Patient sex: M
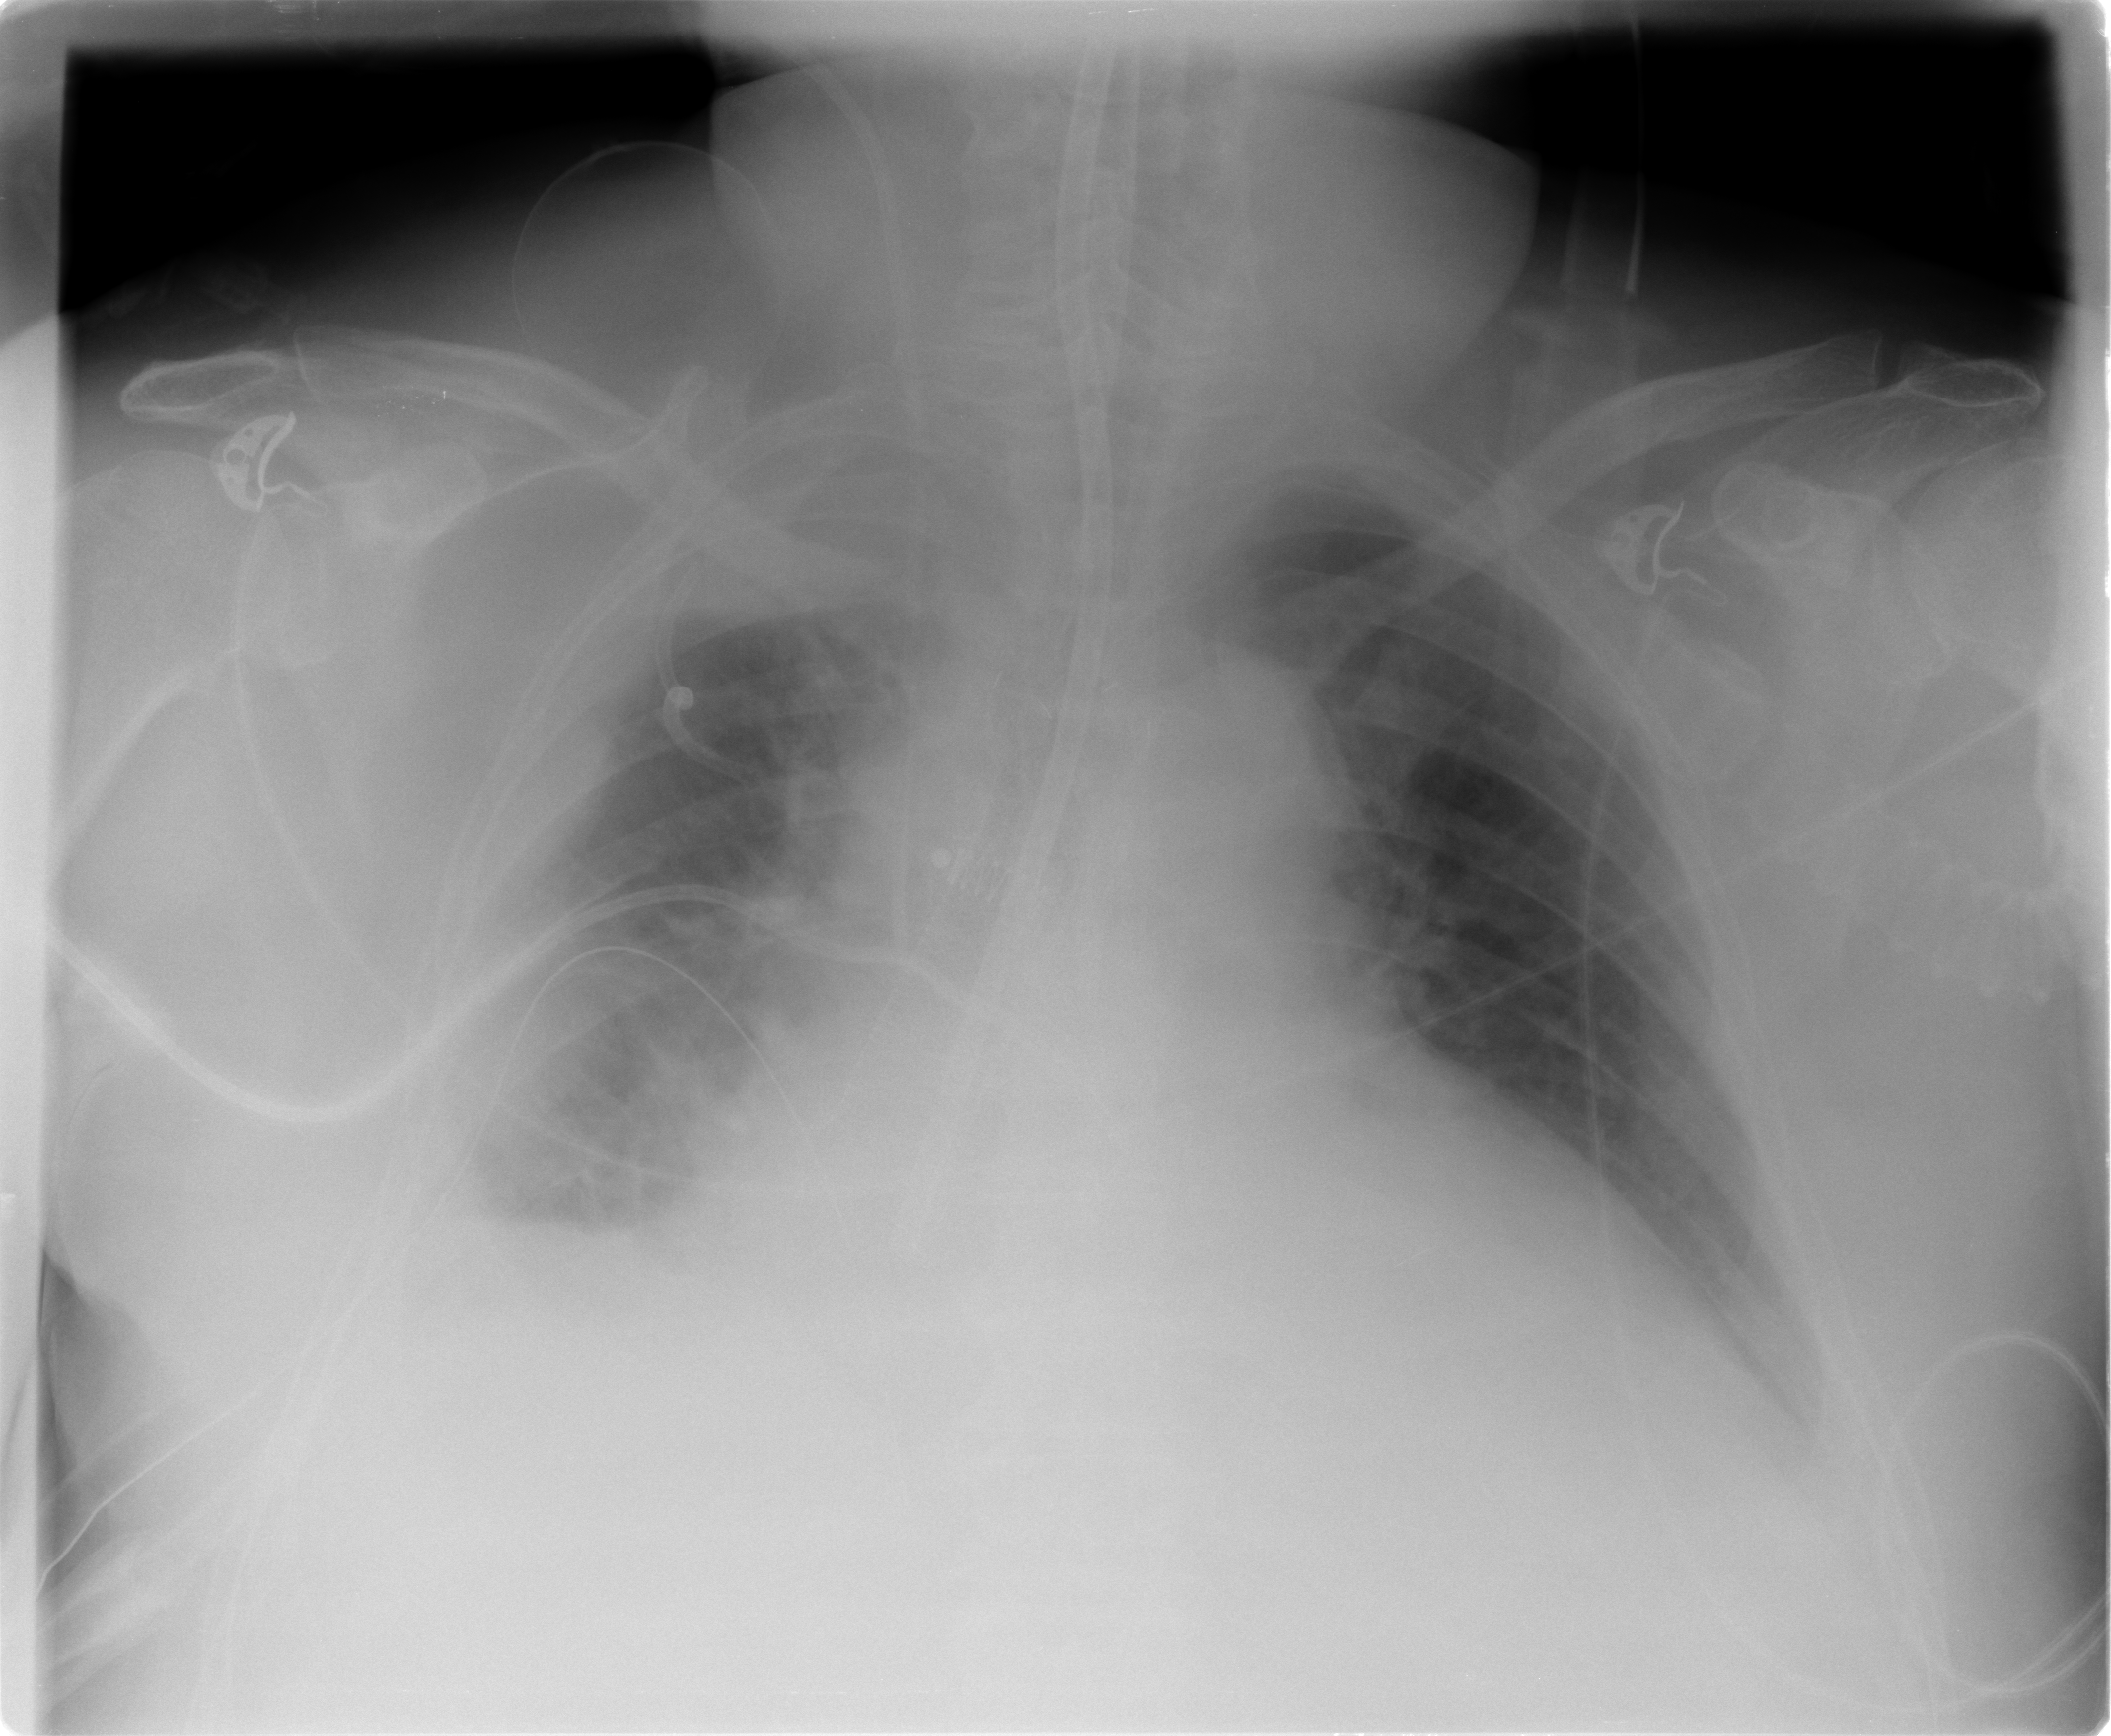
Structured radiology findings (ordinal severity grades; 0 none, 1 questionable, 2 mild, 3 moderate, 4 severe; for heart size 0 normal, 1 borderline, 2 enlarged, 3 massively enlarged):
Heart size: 2
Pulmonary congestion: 0
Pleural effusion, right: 2
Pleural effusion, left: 1
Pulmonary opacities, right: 2
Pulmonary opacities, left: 0
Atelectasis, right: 3
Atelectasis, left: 1